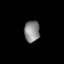
Tissue: lung
Cell type: Epithelial cells
Senescence score: 0.2159
Nuclear area (px): 324
Mean DAPI intensity: 136.744